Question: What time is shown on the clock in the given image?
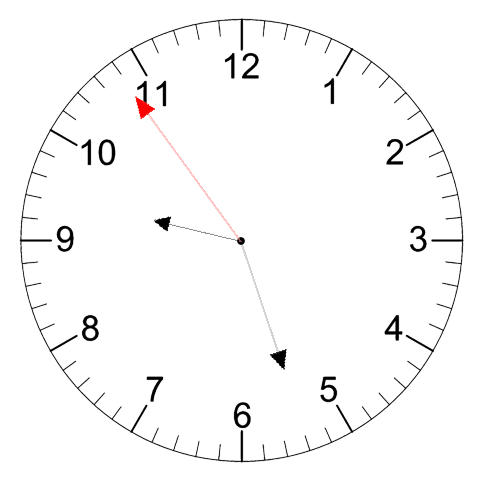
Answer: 09:26:54